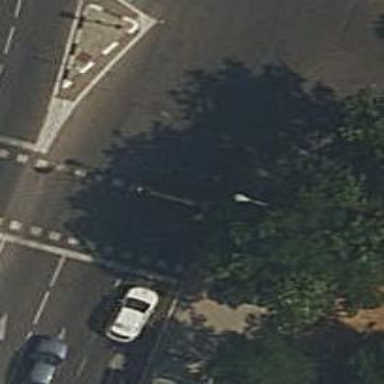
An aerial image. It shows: Tertiary road with asphalt surface.